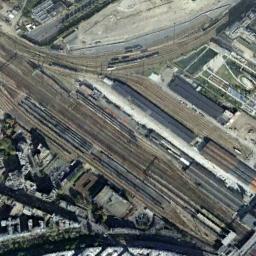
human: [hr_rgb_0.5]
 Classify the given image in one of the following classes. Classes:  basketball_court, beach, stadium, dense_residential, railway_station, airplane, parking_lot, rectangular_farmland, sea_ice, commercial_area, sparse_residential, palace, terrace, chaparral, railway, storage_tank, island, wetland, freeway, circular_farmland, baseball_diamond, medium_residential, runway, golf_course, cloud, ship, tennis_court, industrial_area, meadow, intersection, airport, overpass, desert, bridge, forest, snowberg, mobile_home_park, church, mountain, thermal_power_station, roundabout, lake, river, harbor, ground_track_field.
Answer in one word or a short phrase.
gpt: railway_station